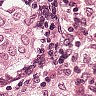
Metastatic tissue present: yes